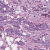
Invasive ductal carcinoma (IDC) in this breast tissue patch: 1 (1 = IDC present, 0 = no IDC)